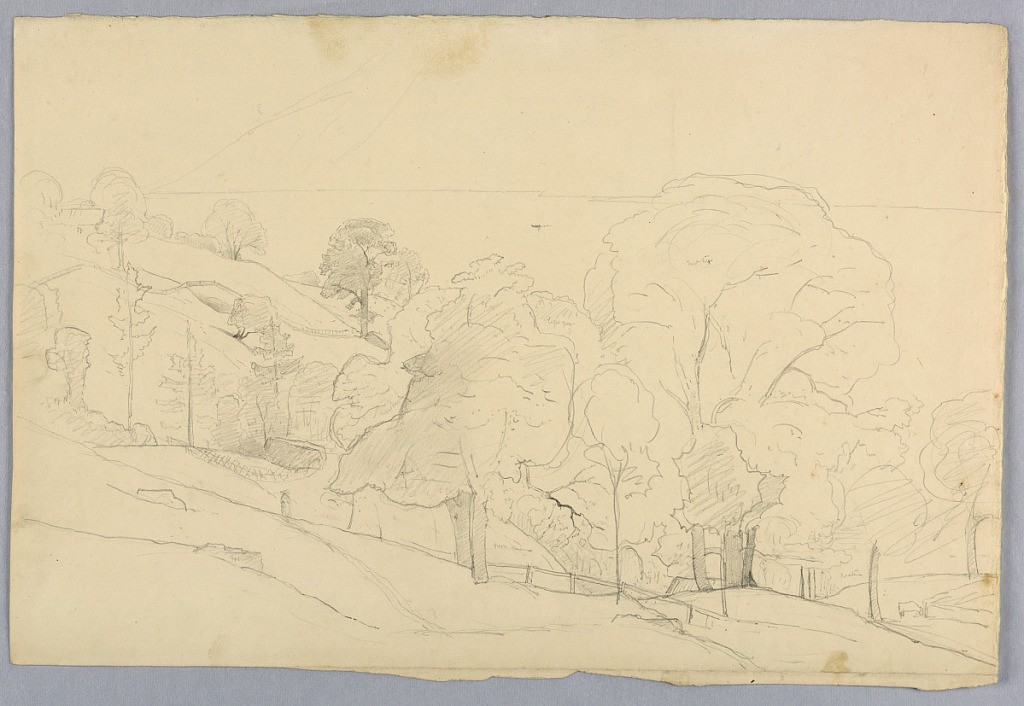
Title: Study of landscape
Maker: William Stanley Haseltine, American, 1835–1900
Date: ca. 1857
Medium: Graphite on paper
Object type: Drawing
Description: Sketch of a hillside with a fence in the center and trees scattered throughout the composition.